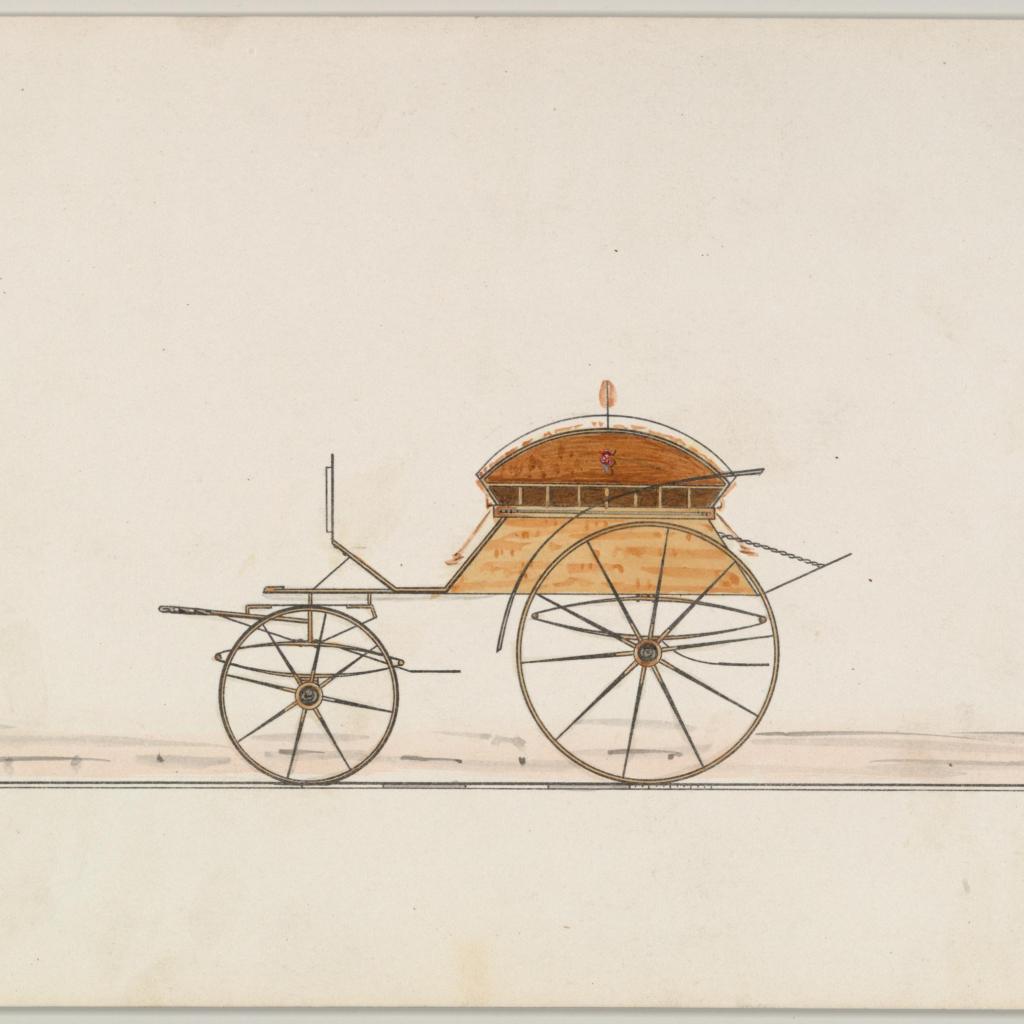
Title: Design for Dos-à-dos Phaeton
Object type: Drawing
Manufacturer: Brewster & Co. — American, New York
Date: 1850–70
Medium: Pen and black ink, watercolor and gouache with gum arabic and metallic ink
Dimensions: Sheet: 6 in. × 9 1/16 in. (15.2 × 23 cm)
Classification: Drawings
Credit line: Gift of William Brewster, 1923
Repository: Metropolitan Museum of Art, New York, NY